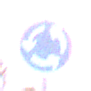
Verkehrszeichen: Kreisverkehr
Umgebung: Outdoor, Suburban
Tageszeit: SunriseSunset
Wetter: Clear
Licht: Natural
Jahreszeit: NotSpecified
Kontrast: LowContrast